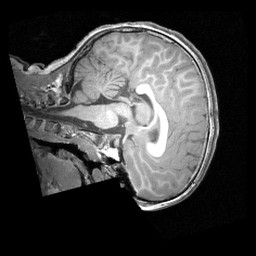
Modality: T1w
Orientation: sagittal
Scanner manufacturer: siemens
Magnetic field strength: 3 T
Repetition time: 1.58 s
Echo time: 0.00299 s